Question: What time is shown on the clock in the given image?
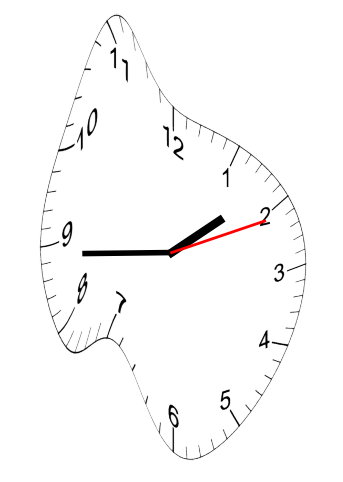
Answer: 01:44:11